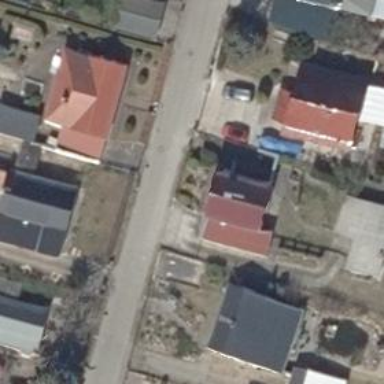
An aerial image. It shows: Residential road.